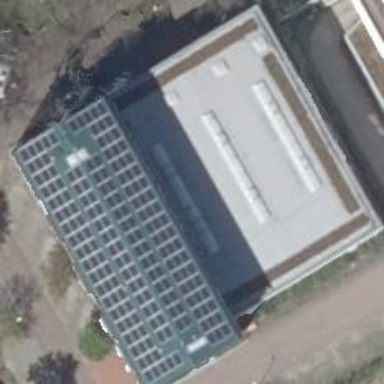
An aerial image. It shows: Commercial building.